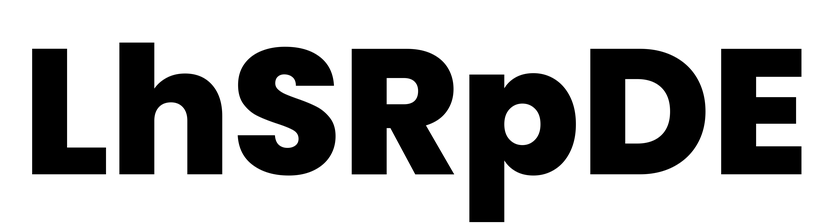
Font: Poppins-ExtraBold